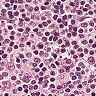
Metastatic tissue present: no